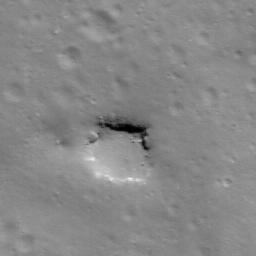
Pit: Stevinus 22
Host crater: Stevinus
Host type: impact_melt
Lunar coordinates: latitude -32.935, longitude 53.959